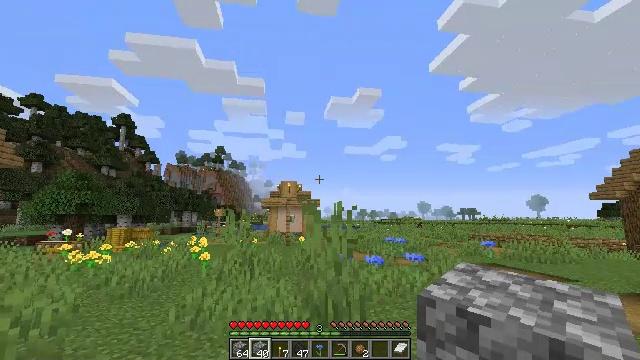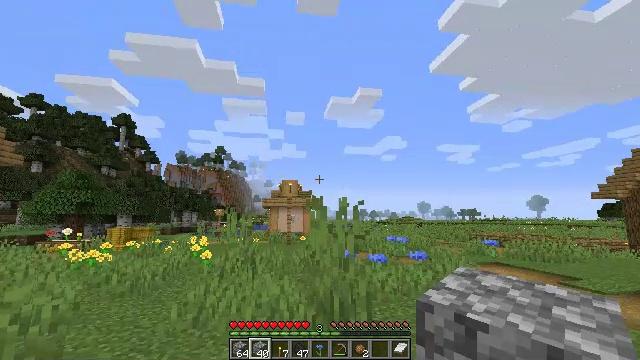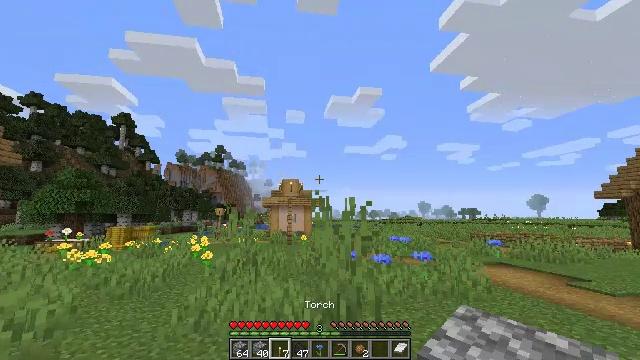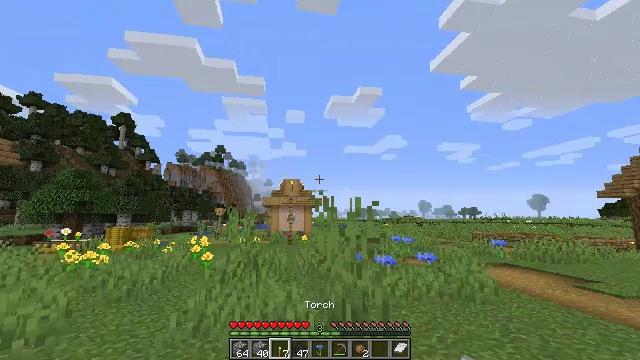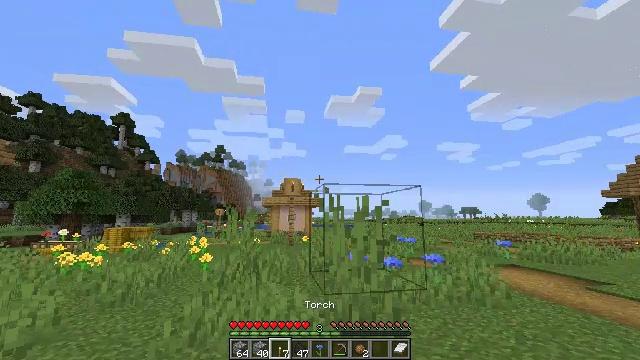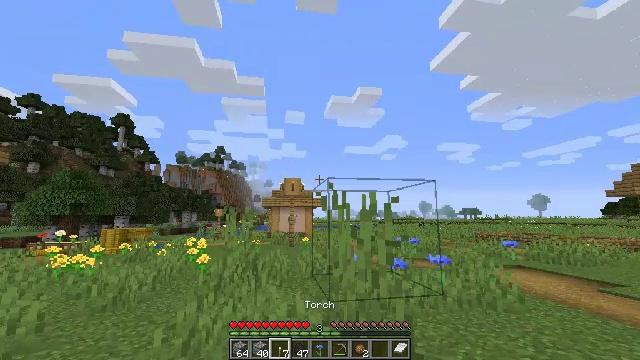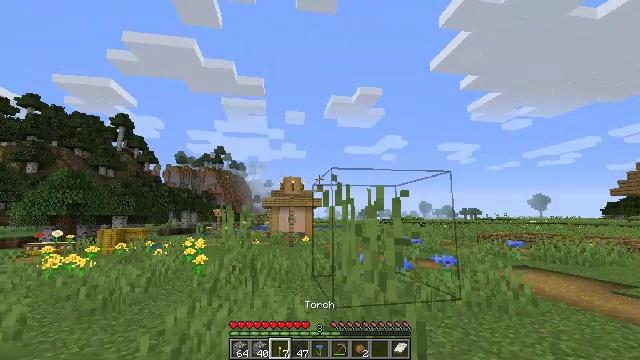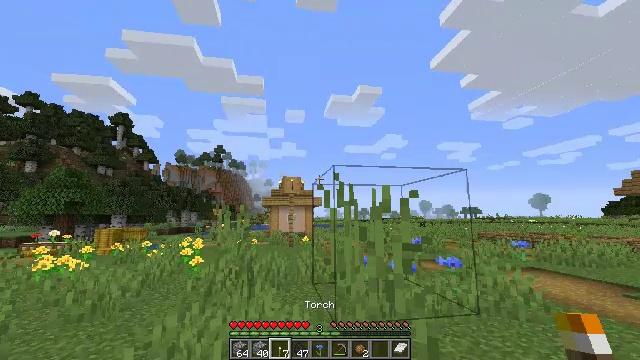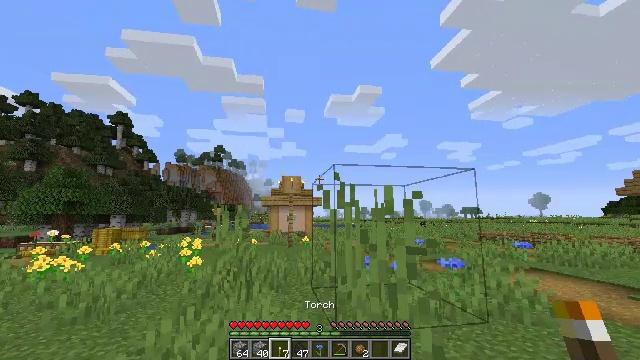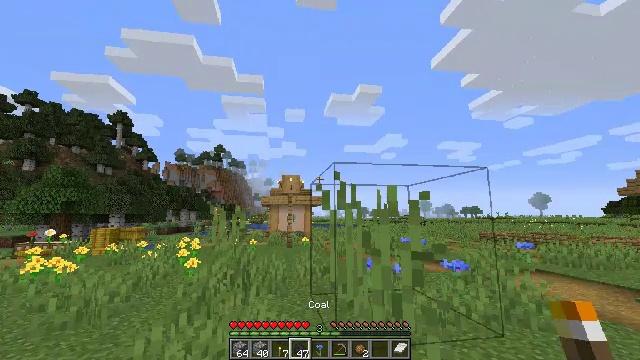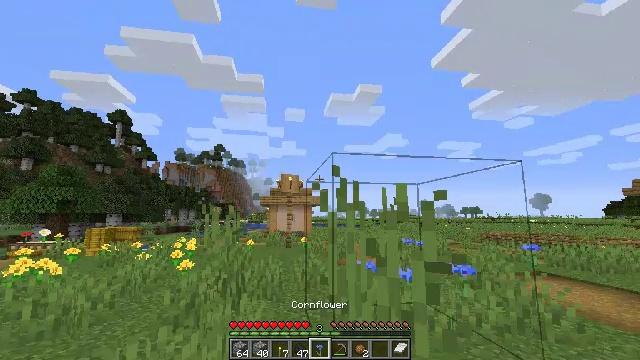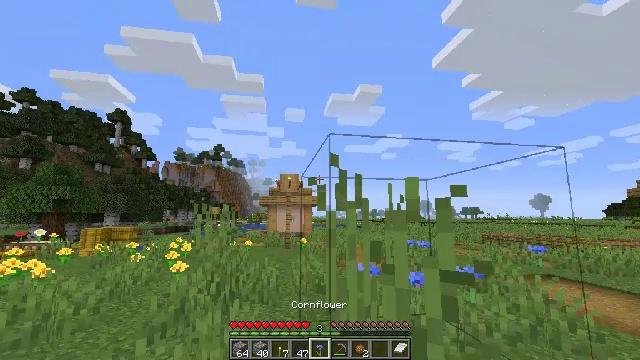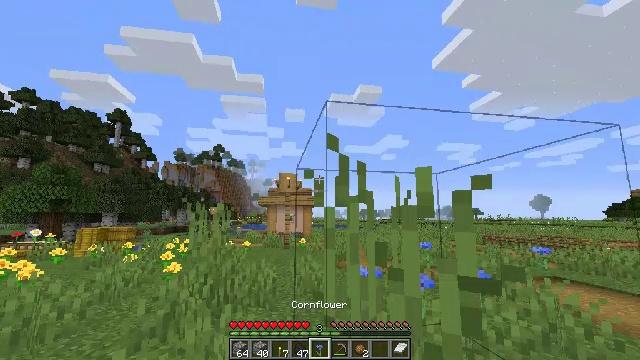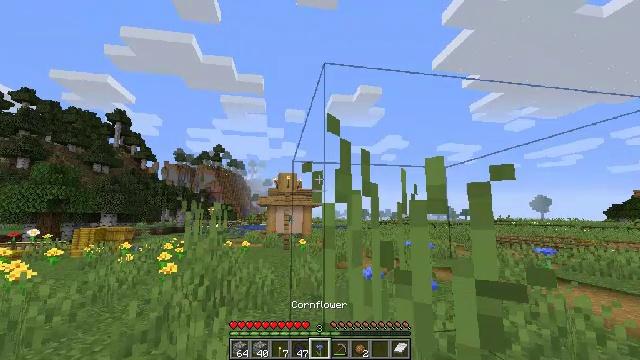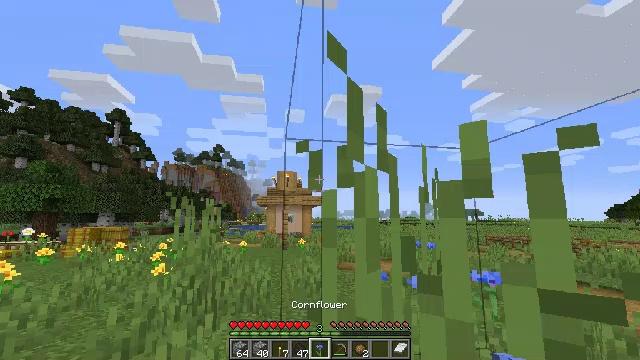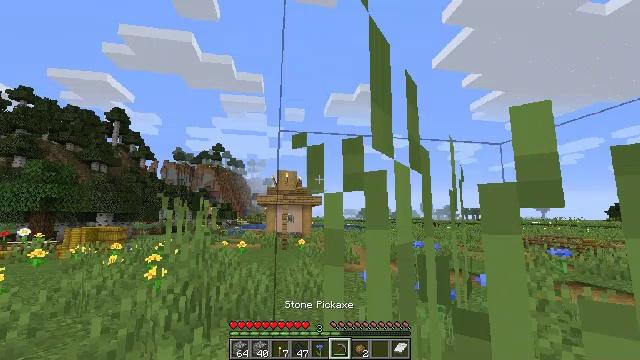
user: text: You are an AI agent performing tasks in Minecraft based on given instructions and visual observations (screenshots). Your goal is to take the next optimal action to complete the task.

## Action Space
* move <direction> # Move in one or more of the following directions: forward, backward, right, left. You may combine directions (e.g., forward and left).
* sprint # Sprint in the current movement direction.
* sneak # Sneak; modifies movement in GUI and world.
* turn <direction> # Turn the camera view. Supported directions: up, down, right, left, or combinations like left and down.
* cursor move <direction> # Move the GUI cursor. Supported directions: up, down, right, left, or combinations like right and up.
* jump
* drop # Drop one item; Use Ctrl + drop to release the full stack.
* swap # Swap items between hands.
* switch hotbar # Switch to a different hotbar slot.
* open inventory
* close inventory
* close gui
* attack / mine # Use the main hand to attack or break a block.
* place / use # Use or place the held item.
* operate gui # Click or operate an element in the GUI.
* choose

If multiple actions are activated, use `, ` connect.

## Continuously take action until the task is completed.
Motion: motion action
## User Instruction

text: Break the grass block.
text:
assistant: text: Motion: move forward
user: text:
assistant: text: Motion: move forward
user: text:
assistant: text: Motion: move forward
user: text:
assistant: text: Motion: move forward
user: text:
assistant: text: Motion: move forward
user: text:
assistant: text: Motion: move forward
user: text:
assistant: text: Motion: move forward
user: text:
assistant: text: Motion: move forward
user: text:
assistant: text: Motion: move forward
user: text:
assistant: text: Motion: move forward
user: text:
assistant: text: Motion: move forward
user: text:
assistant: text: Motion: move forward
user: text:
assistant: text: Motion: move forward
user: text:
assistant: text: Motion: move forward
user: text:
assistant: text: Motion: move forward
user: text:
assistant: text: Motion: move forward
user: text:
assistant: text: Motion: move forward
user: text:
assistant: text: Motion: move forward
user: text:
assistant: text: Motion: move forward
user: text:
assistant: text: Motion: move forward
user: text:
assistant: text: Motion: move forward
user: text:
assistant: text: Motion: move forward
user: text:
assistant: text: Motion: move forward
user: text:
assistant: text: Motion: move forward
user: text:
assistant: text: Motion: move forward
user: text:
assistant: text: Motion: move forward
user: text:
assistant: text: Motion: move forward
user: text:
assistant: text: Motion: move forward
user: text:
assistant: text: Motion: move forward
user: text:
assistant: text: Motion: move forward